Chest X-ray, PA view. Patient: 25 years old, sex F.
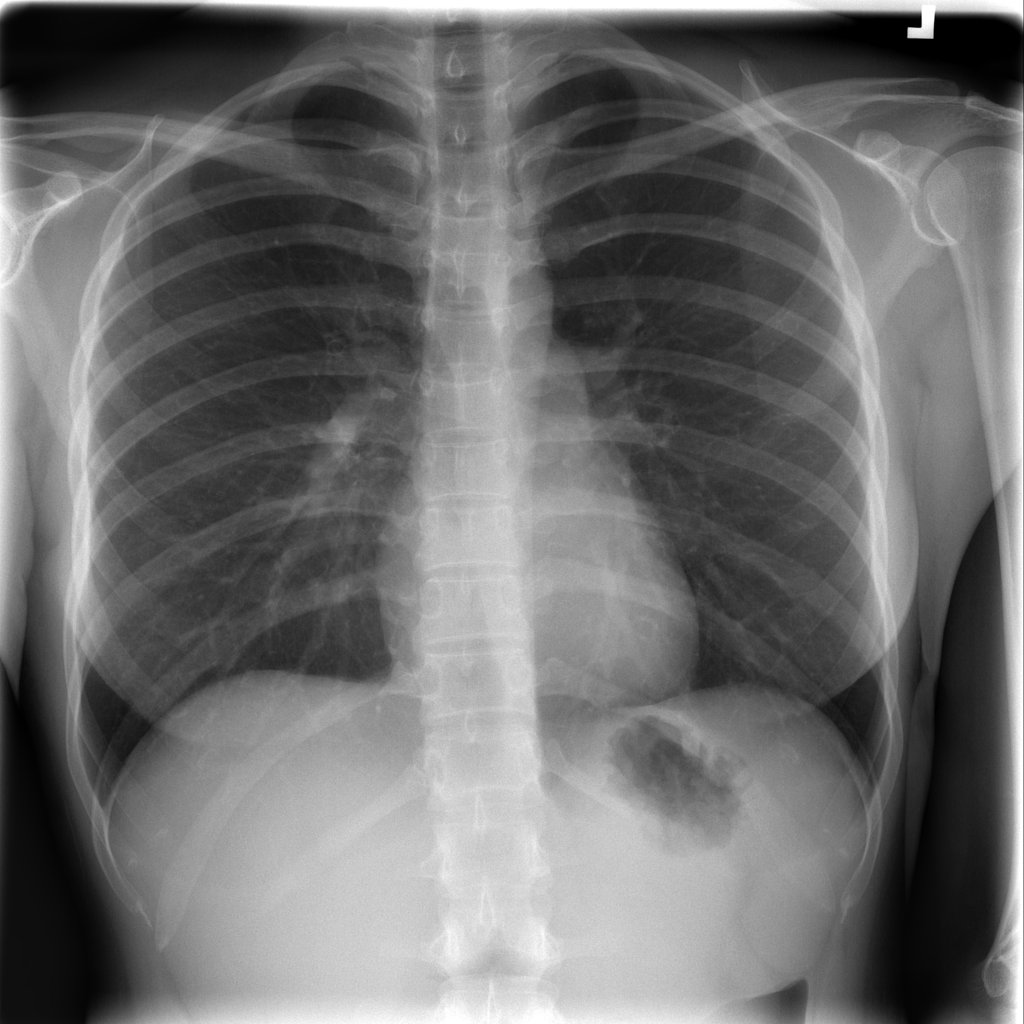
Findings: No Finding